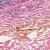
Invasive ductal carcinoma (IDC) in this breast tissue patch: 1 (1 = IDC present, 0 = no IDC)